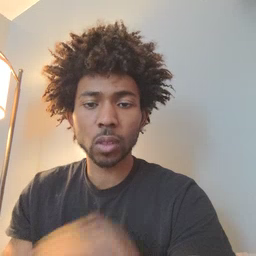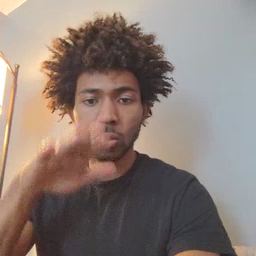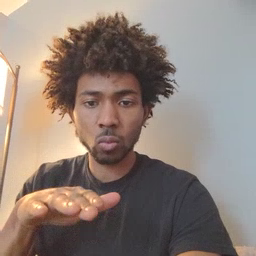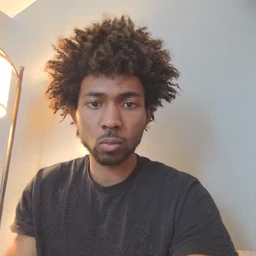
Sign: on